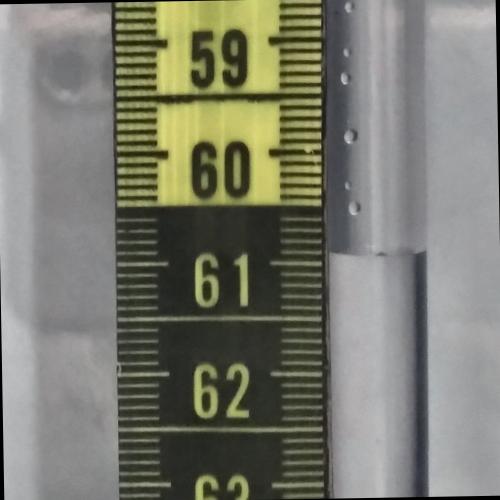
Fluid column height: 60.9 cm